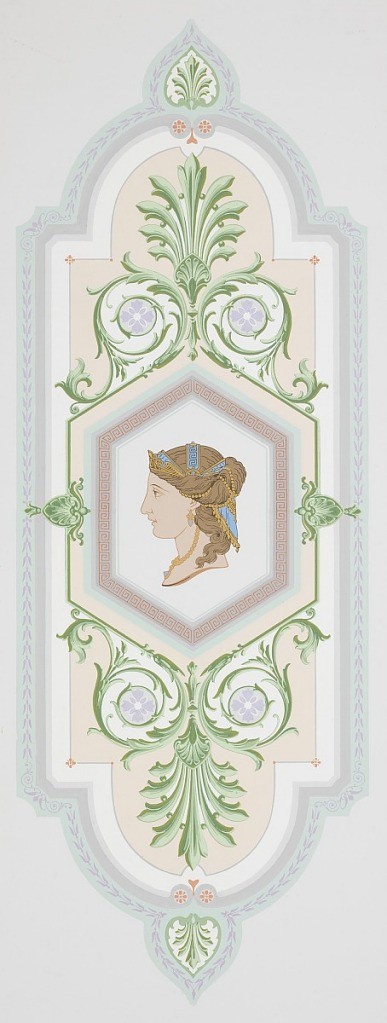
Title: Decor Parthenon
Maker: Jules Desfossé, French, active 1851 - 1863
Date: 1851–70
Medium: Block-printed paper
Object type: Decorative panel
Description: Anthemion arabesque enframes hexagon with profile head of Greek woman, printed in colors on off-white ground.